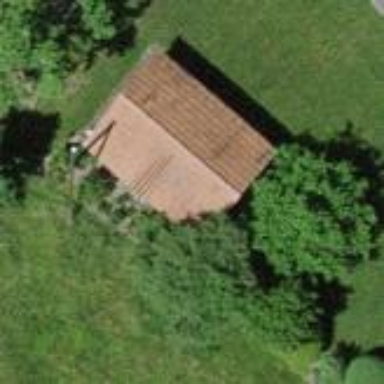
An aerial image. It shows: Shed.